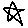
Label: star